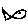
Label: fish